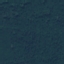
Land use / land cover class: Forest